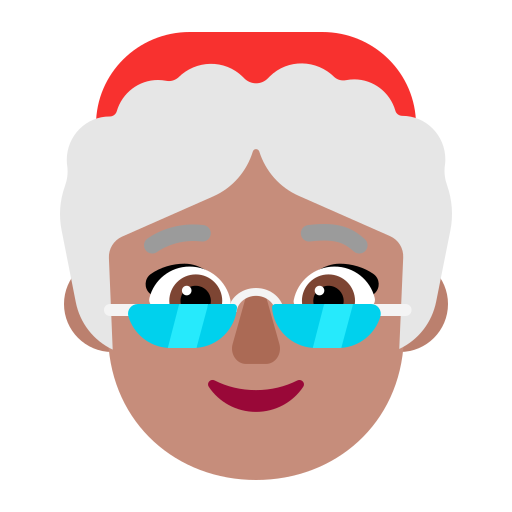
mrs claus flat